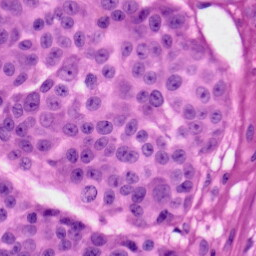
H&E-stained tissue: Skin